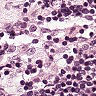
Metastatic tissue present: no